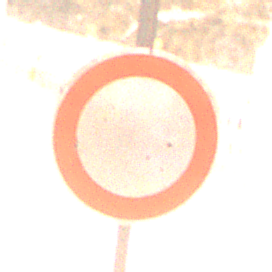
Verkehrszeichen: VerbotFahrzeugeAllerArt
Umgebung: Outdoor, Urban
Tageszeit: Night
Wetter: Overcast
Licht: Artificial
Jahreszeit: Winter
Kontrast: MediumContrast